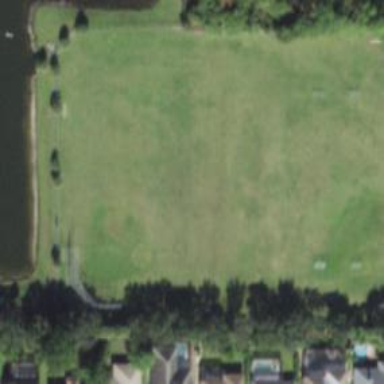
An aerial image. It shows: Grass pitch suitable for baseball and soccer activities.